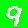
Digit: 9